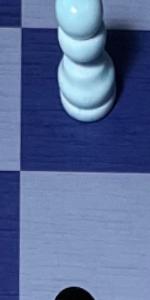
Label: Empty